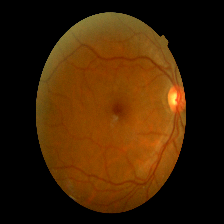
Diabetic retinopathy grade: Mild